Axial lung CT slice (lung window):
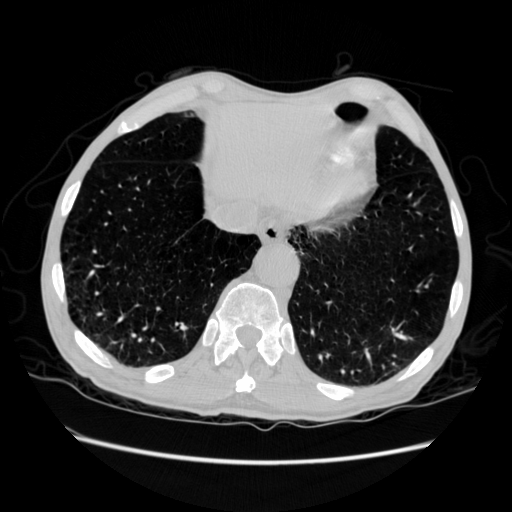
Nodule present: no